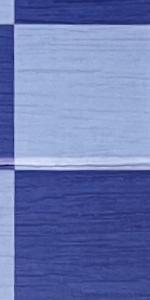
Label: Empty